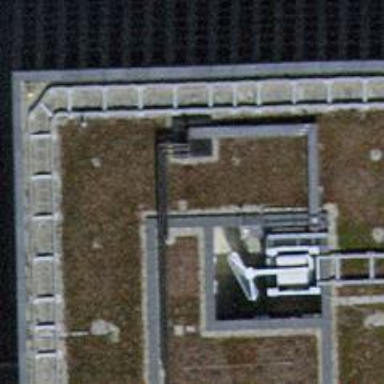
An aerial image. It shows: Commercial building with flat grey roof used as office.